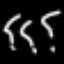
Label: squiggle